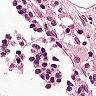
Metastatic tissue present: no